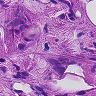
Metastatic tissue present: yes